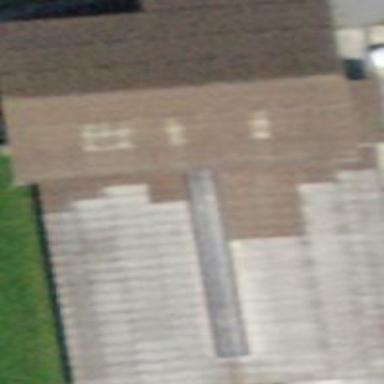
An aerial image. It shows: Rural barn.